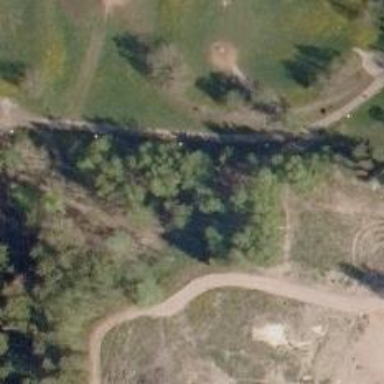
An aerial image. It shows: Hole for both regular golf and disc golf.